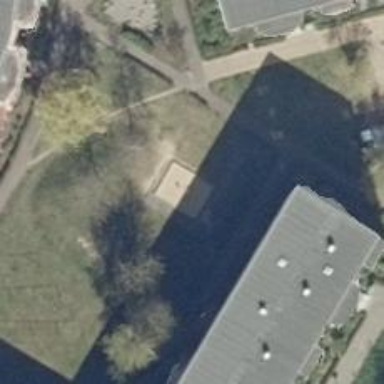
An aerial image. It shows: Springy playground.